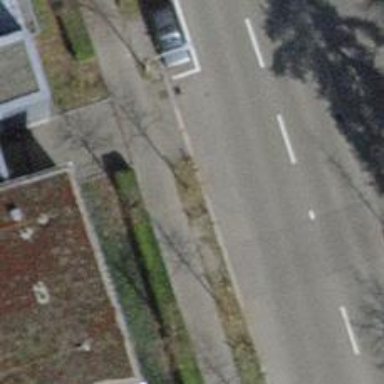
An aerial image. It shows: Tree-lined avenue.